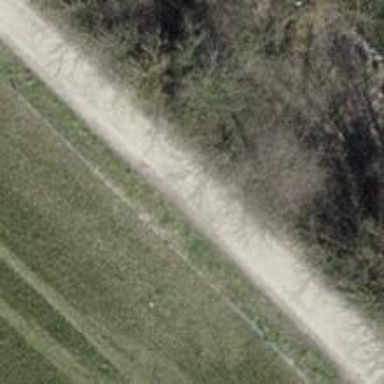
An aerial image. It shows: Steep ground path.